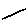
Label: line